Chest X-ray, AP view. Patient: 35 years old, sex M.
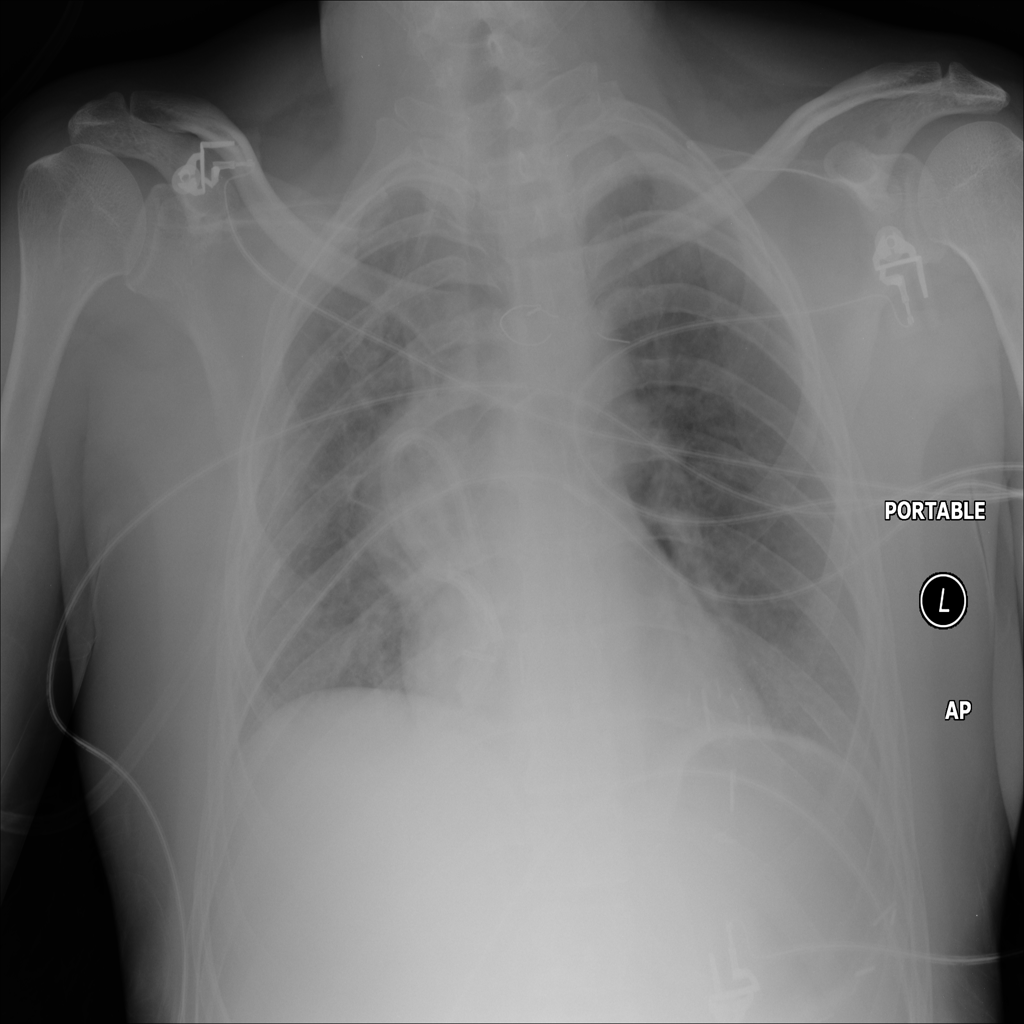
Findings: No Finding